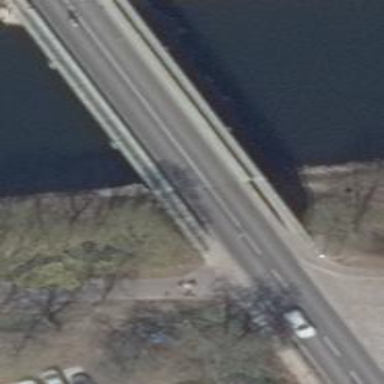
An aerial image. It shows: Bridge with beam structure.